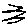
Label: zigzag